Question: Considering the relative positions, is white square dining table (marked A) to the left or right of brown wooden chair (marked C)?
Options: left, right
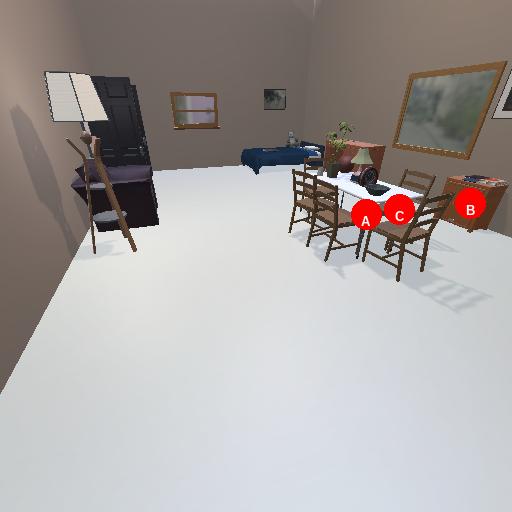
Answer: left